Interaction volume radius: 10 \u00c5
Interaction volume height: 30 \u00c5
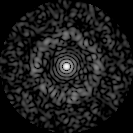
Disorder parameter: 0.8425